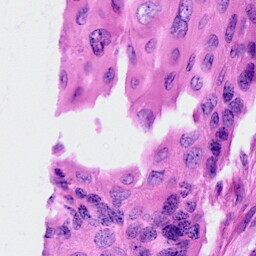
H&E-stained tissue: Cervix